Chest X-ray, AP view. Patient: 33 years old, sex F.
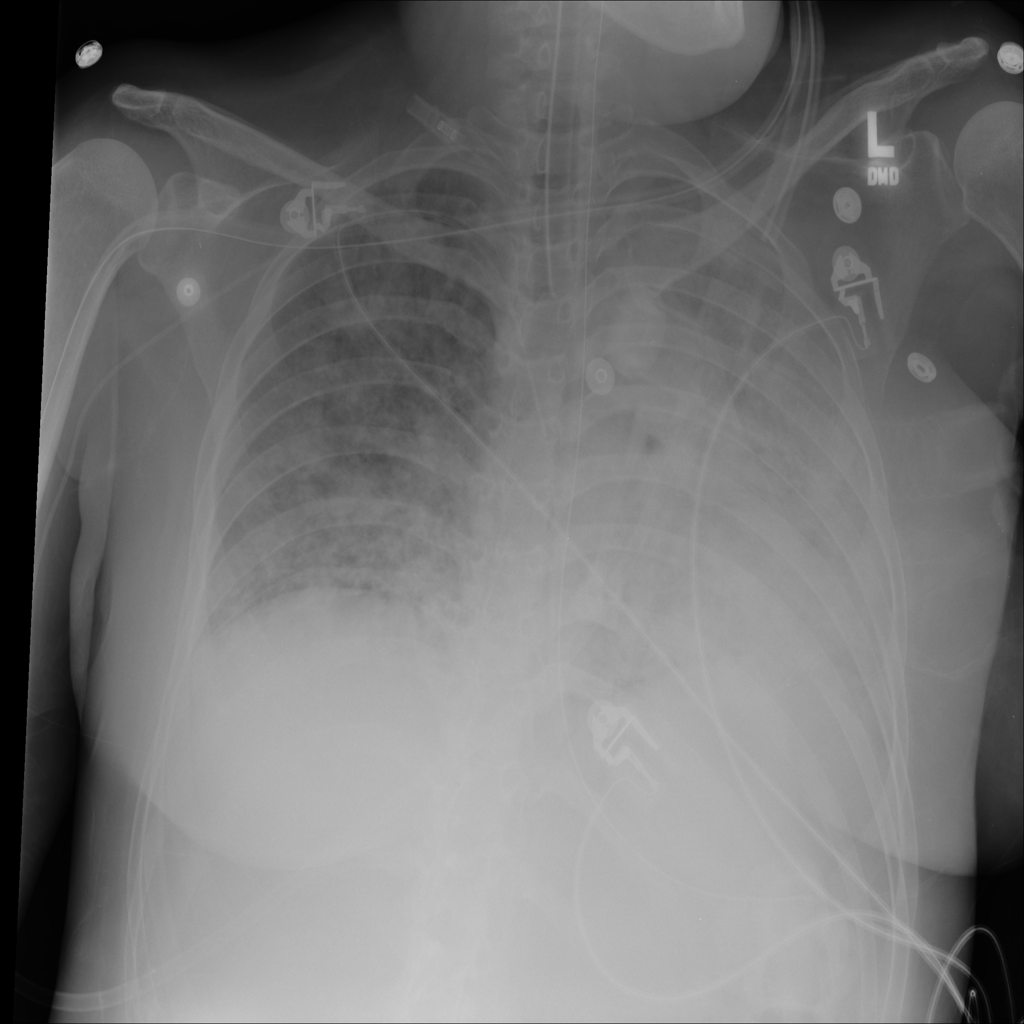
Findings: Consolidation, Infiltration